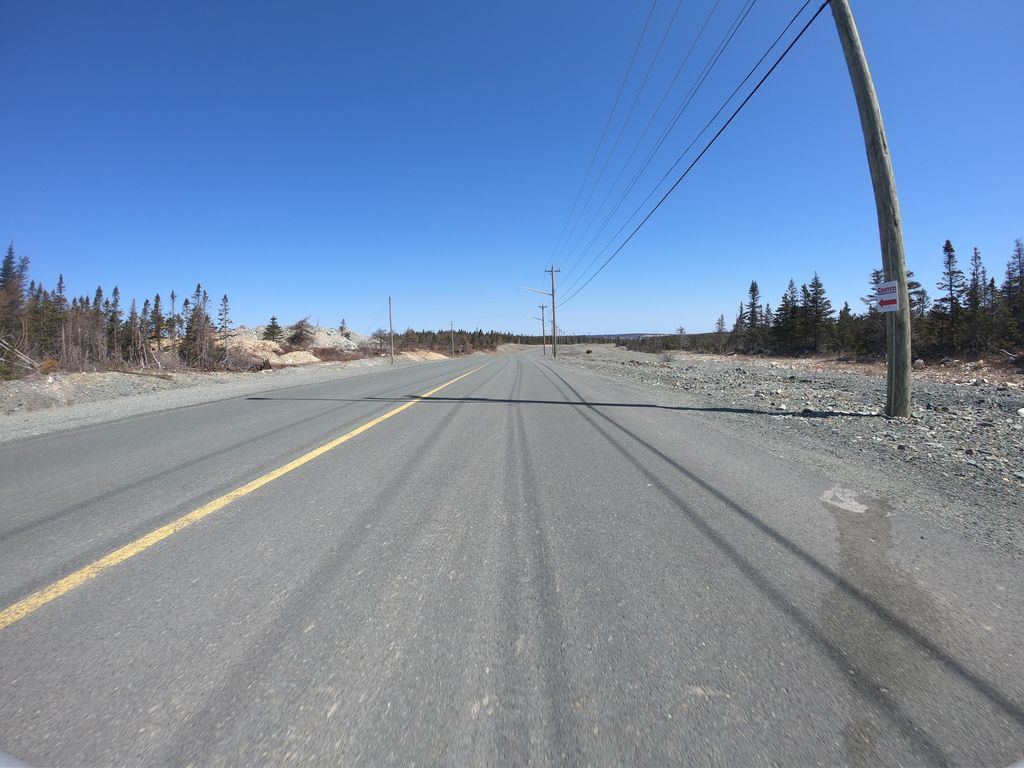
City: st_johns